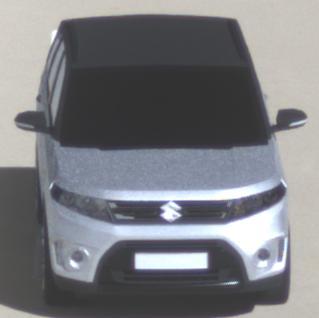
Make: Suzuki
Model: Vitara 1.6
Detailed model: Vitara (LY)
Model produced from: 2015/04
Model produced until: 2018/08
Doors: 5
Color: white
Road condition: dry road
Daytime: morning or afternoon
Contrast: high contrast